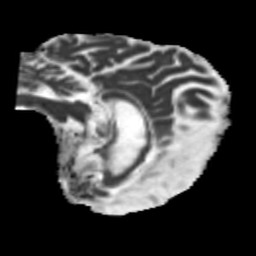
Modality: MD
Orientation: sagittal
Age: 68
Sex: male
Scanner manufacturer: siemens
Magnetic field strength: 3 T
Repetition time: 5.25 s
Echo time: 0.08 s